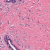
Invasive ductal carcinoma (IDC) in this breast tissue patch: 0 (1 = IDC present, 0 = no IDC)